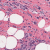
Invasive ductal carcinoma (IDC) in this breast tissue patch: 1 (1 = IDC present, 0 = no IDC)